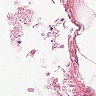
Metastatic tissue present: no